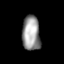
Tissue: lung
Cell type: Epithelial cells
Senescence score: 0.2401
Nuclear area (px): 617
Mean DAPI intensity: 152.209